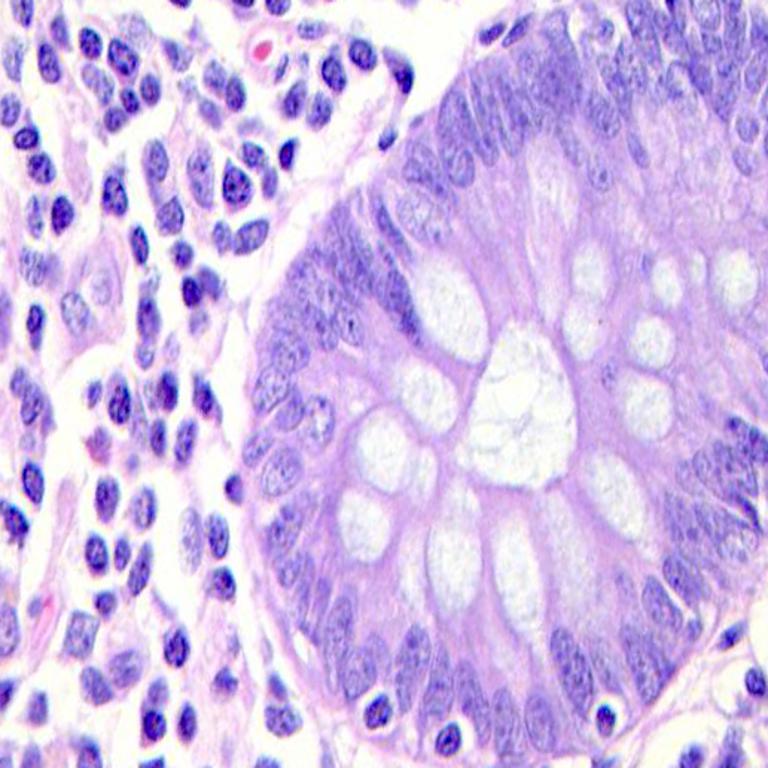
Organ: colon
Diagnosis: benign